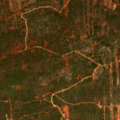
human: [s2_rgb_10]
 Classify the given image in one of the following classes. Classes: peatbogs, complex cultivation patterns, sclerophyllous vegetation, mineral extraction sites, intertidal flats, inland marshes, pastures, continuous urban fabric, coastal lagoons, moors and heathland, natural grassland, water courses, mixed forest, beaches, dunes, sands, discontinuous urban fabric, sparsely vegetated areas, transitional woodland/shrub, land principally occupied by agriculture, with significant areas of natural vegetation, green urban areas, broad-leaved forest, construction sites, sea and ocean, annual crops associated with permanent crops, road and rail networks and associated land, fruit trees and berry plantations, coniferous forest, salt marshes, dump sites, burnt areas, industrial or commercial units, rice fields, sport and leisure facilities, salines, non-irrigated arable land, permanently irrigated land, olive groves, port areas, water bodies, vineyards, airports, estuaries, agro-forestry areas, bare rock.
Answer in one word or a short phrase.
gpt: agro-forestry areas, sclerophyllous vegetation